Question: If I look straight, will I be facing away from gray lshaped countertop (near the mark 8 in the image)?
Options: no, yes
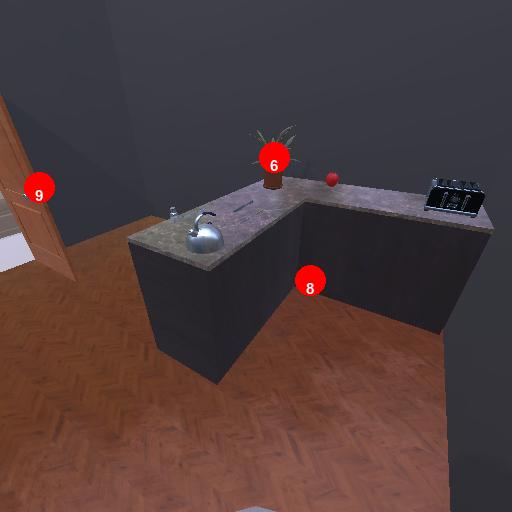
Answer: no